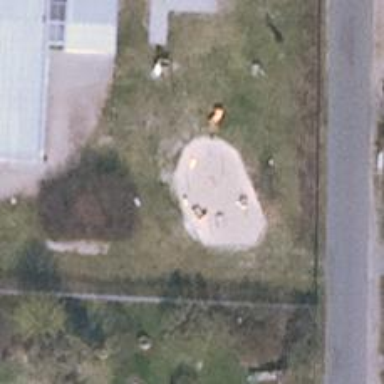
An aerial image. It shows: Playground area for leisure activities on the land.